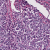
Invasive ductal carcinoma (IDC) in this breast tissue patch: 1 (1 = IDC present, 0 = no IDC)